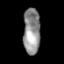
Tissue: prostate
Cell type: T cells
Senescence score: 0.7161
Nuclear area (px): 768
Mean DAPI intensity: 143.375